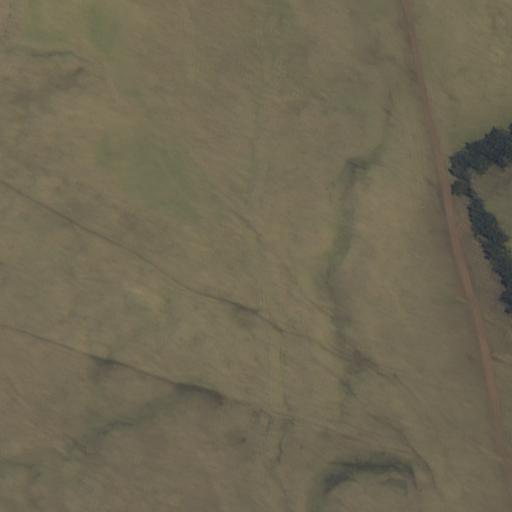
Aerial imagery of valley in Hawaii named Pu‘uhuluhulu Gulch containing only unknown